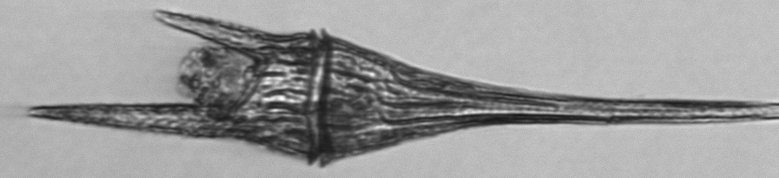
Label: Tripos_furca